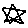
Label: star